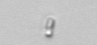
Label: Chaetoceros_tenuissimus